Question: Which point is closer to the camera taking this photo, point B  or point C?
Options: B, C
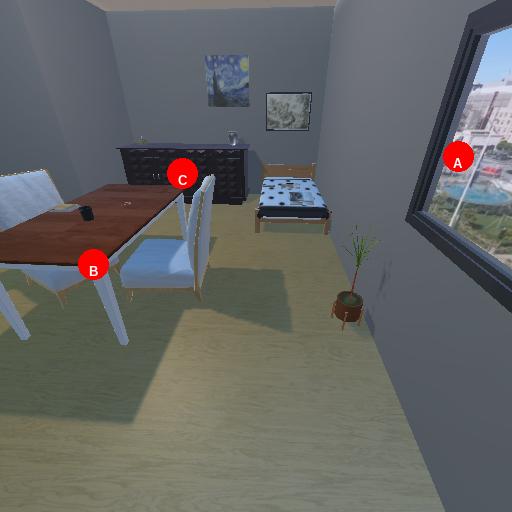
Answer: B